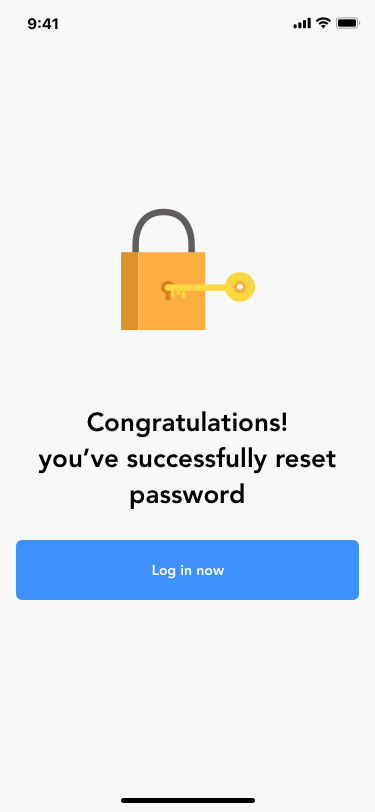
Text in this UI design:
Congratulations! you’ve successfully reset
password